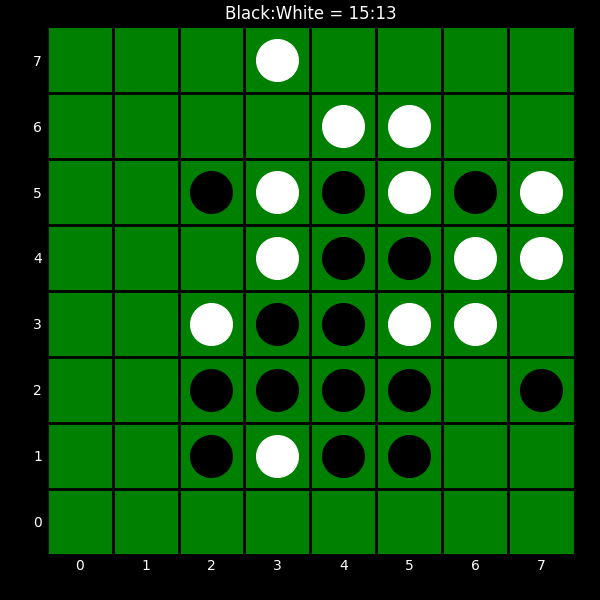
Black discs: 15
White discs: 13